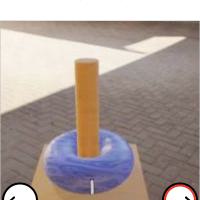
Task: sum
Answer: 1